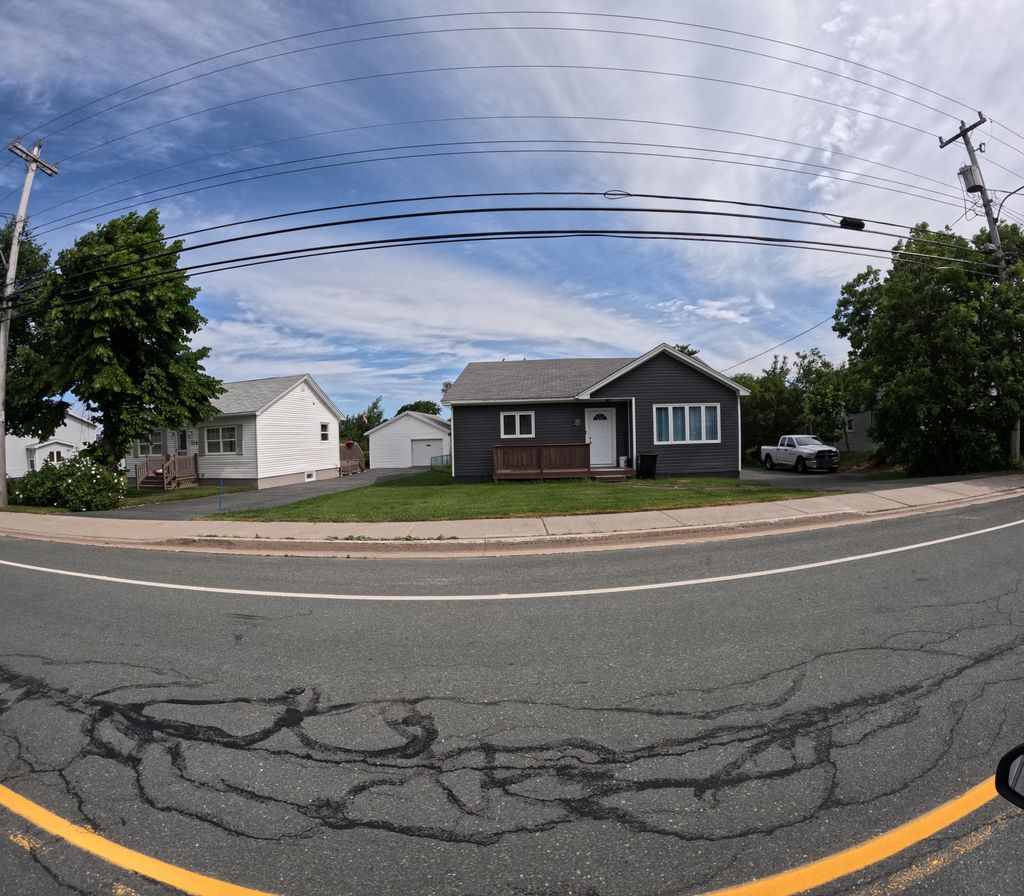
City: st_johns